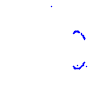
Particle: kaon